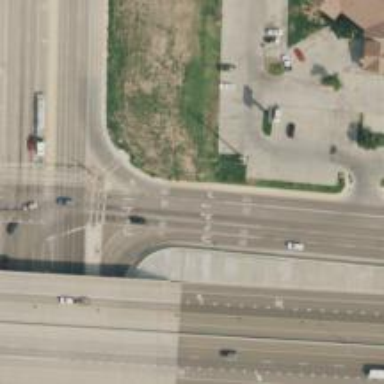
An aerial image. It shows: Secondary road with frontage road.